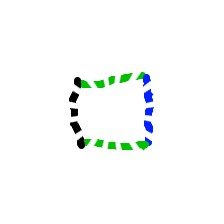
Shape: square